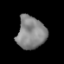
Tissue: lung
Cell type: T cells
Senescence score: 0.2164
Nuclear area (px): 918
Mean DAPI intensity: 133.037